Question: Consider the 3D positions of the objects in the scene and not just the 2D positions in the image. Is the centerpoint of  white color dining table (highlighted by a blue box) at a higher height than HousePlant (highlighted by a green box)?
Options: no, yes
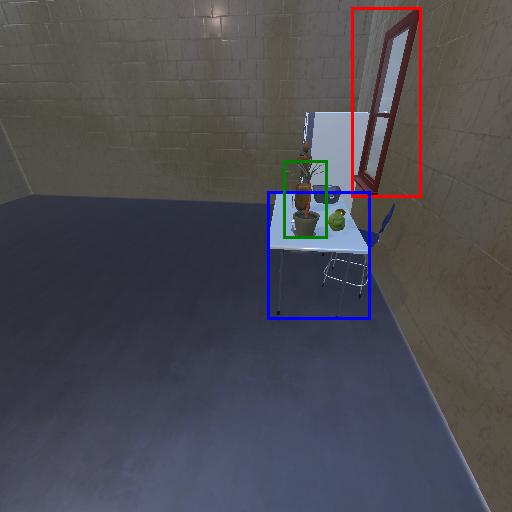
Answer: no